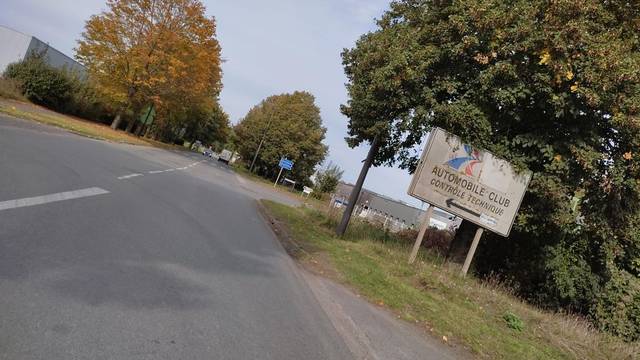
Region: France
Coordinates: 50.29, 2.808